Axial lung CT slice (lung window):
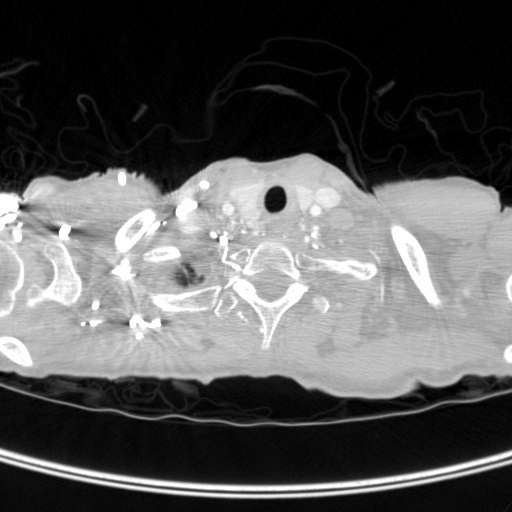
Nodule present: no